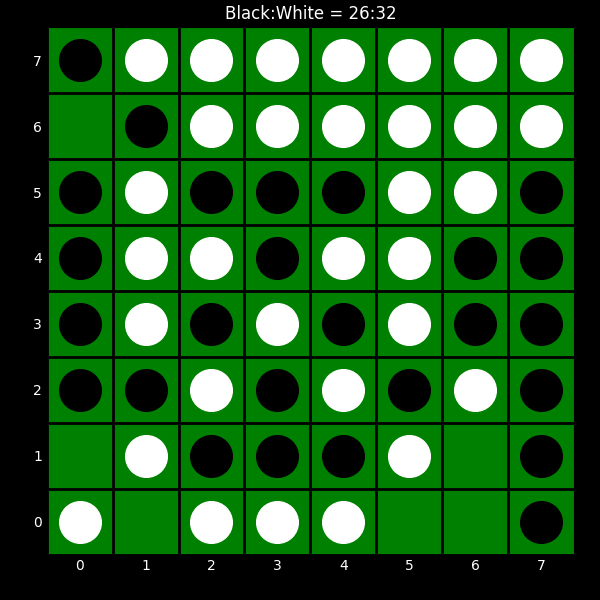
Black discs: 26
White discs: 32